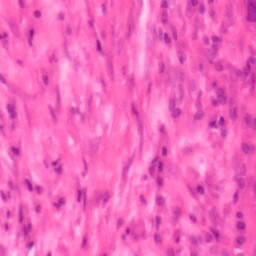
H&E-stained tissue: Colon